Question: Trying to use a custom font with Android Studios (Inconsolata), but Android Studio is just rendering it as a bunch of As. Is there any fix to this?

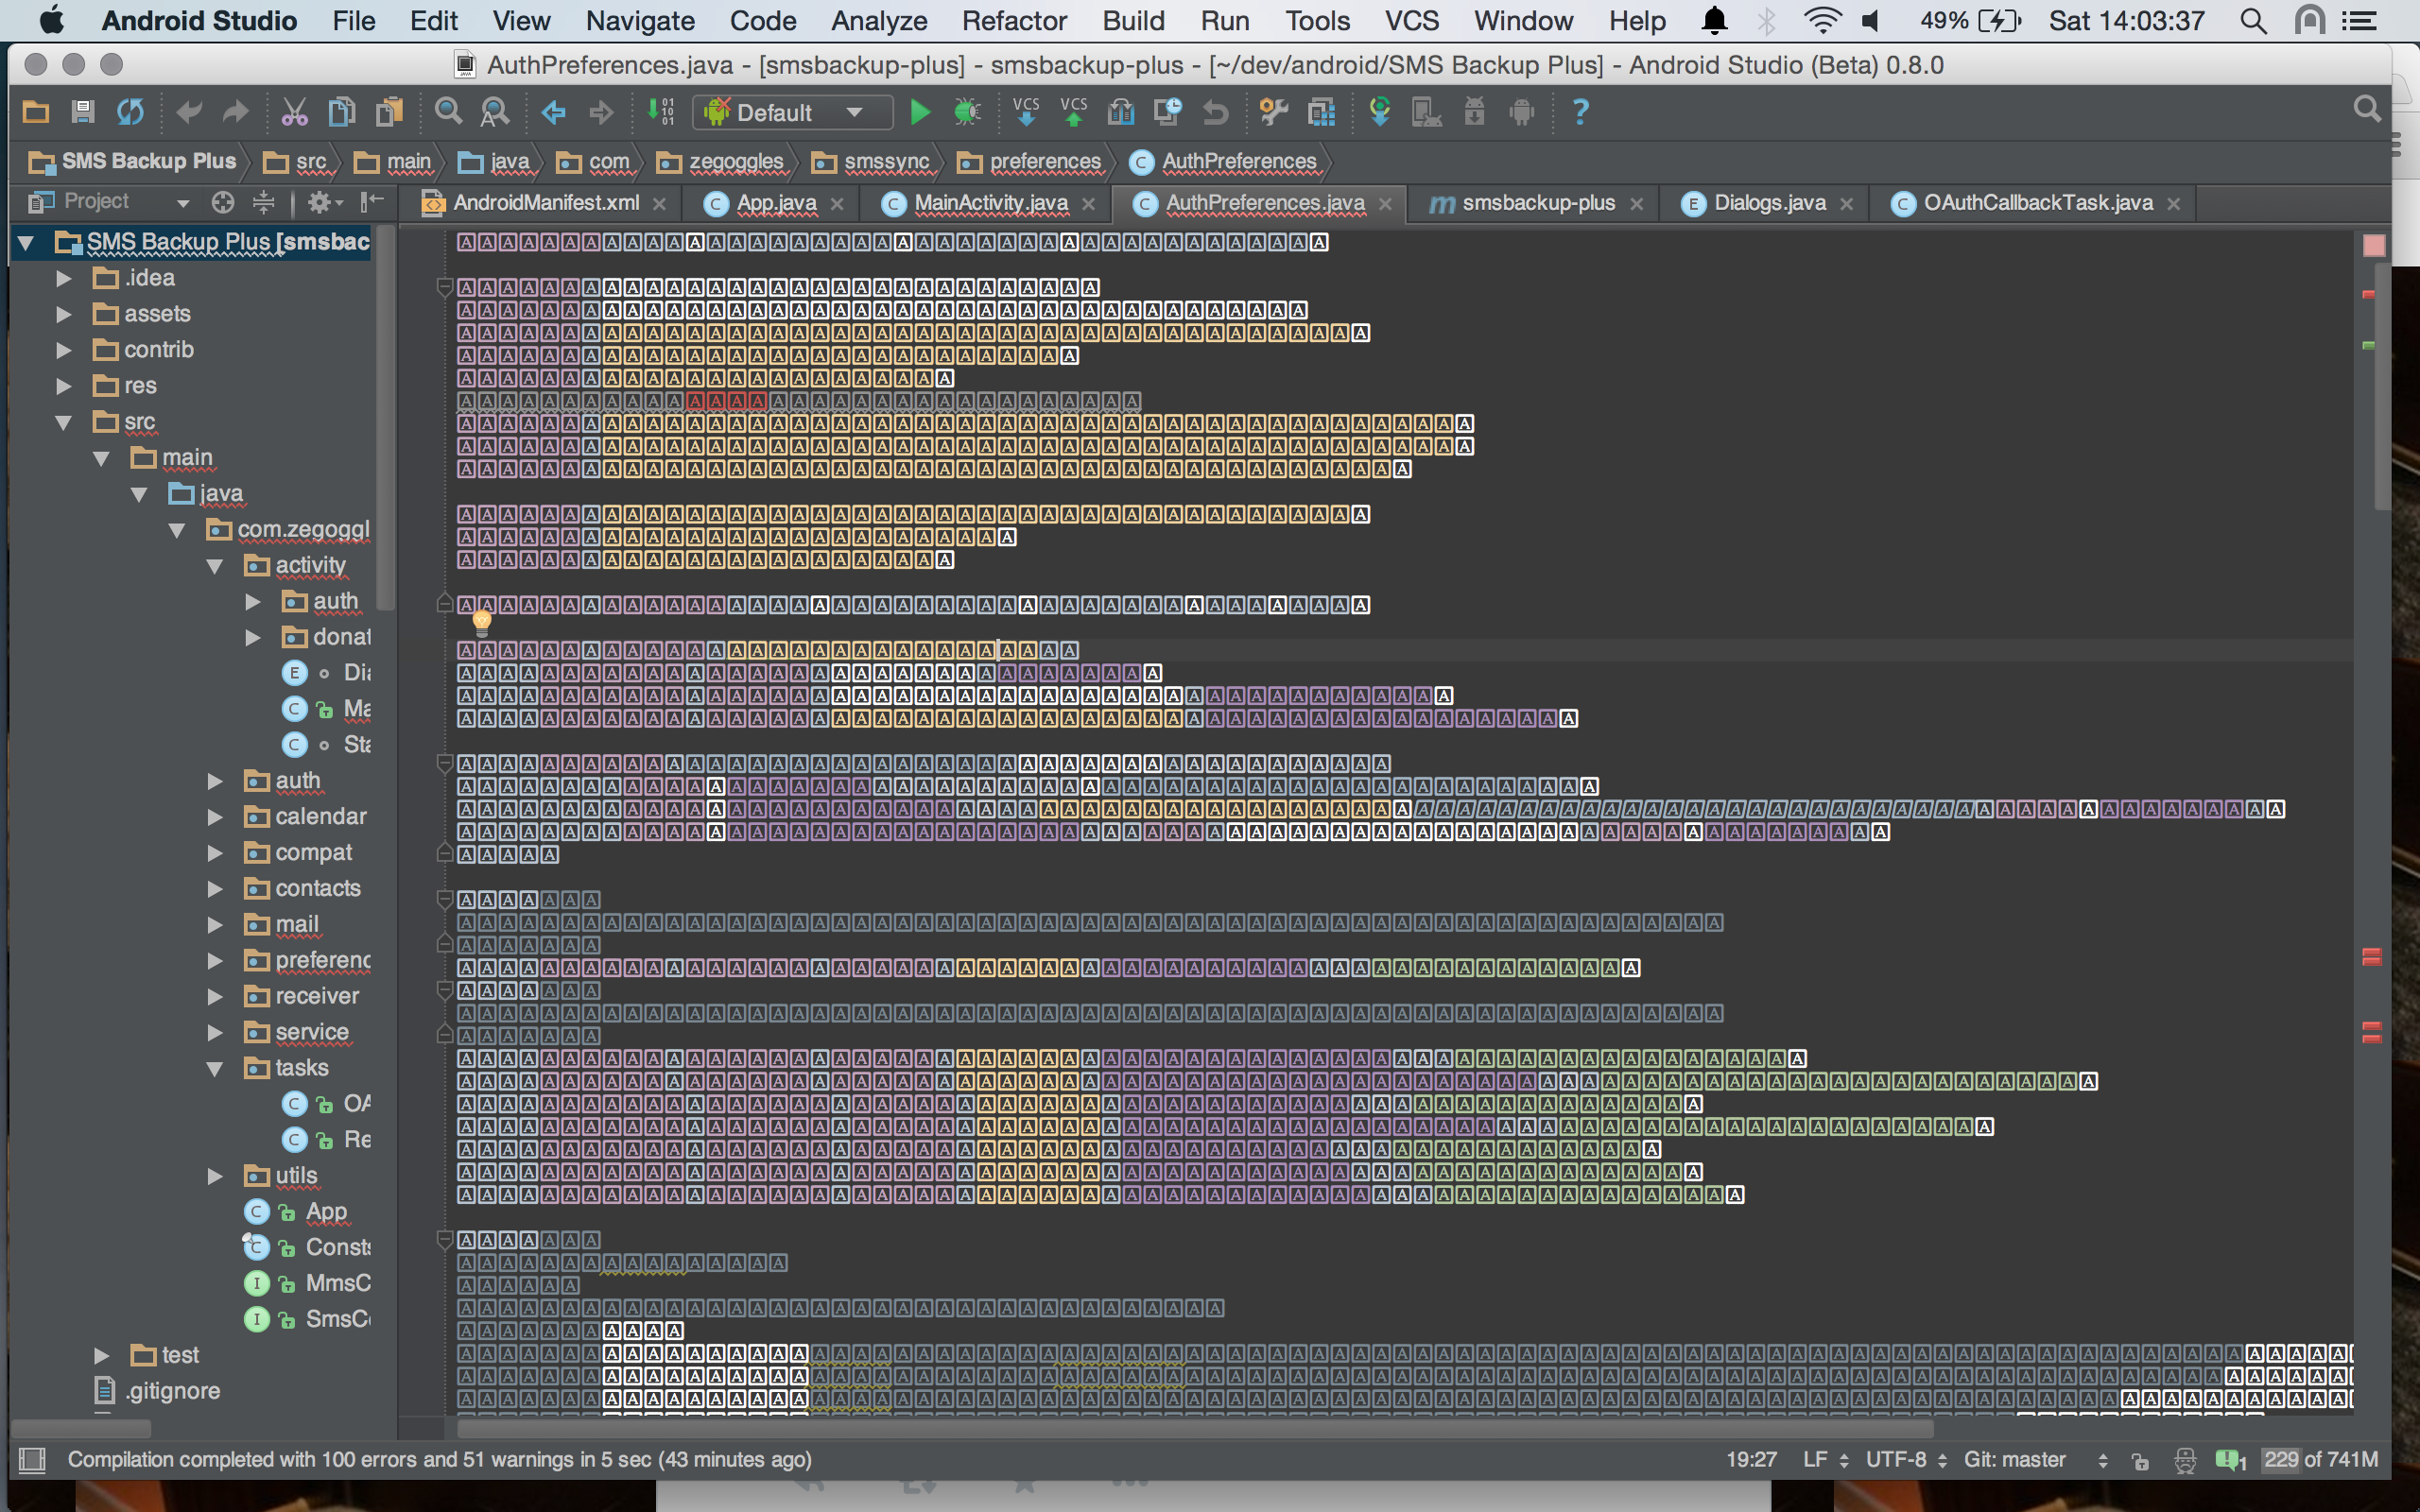
Answer: This is a <URL> with several possible workarounds. One option is to configure Android Studio to run under JDK 7 or JDK 8 by editing Info.plist and changing the JVMVersion, as described in the last comment to the issue.